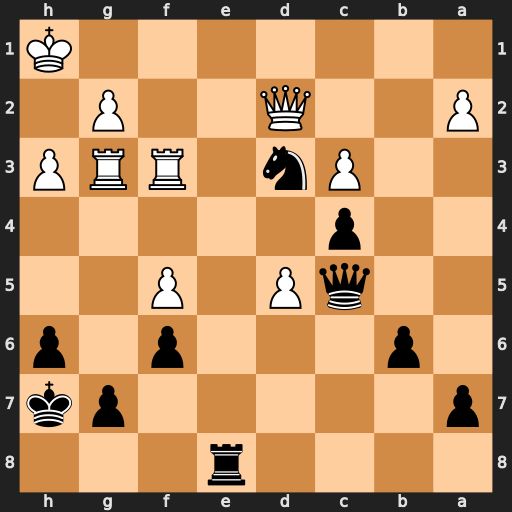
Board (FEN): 4r3/p5pk/1p3p1p/2qP1P2/2p5/2Pn1RRP/P2Q2P1/7K
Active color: b
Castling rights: -
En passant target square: -
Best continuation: Re1+ Qxe1 Nxe1